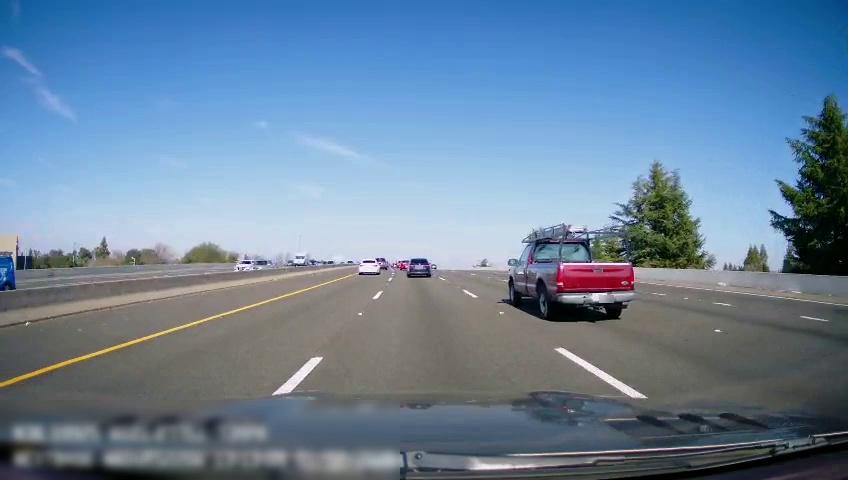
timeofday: Day
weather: Sunny
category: Drivable Space
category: Vehicles | SUV
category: Vehicles | Car
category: Vehicles | Car
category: Vehicles | Truck
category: Drivable Space
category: Vehicles | Truck
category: Vehicles | Car
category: Vehicles | SUV
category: Vehicles | Car
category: Vehicles | Car
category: Lanes | Alternate Lane
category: Lanes | Alternate Lane
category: Lanes | Alternate Lane
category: Lanes | Current Lane
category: Lanes | Current Lane
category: Lanes | Alternate Lane